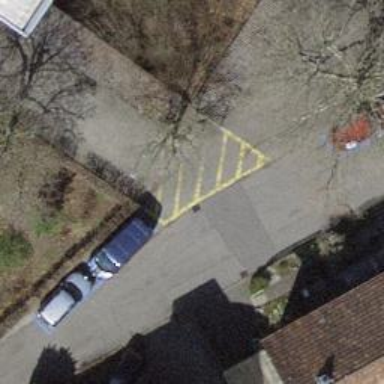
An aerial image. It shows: Residential road with asphalt surface and no sidewalks.